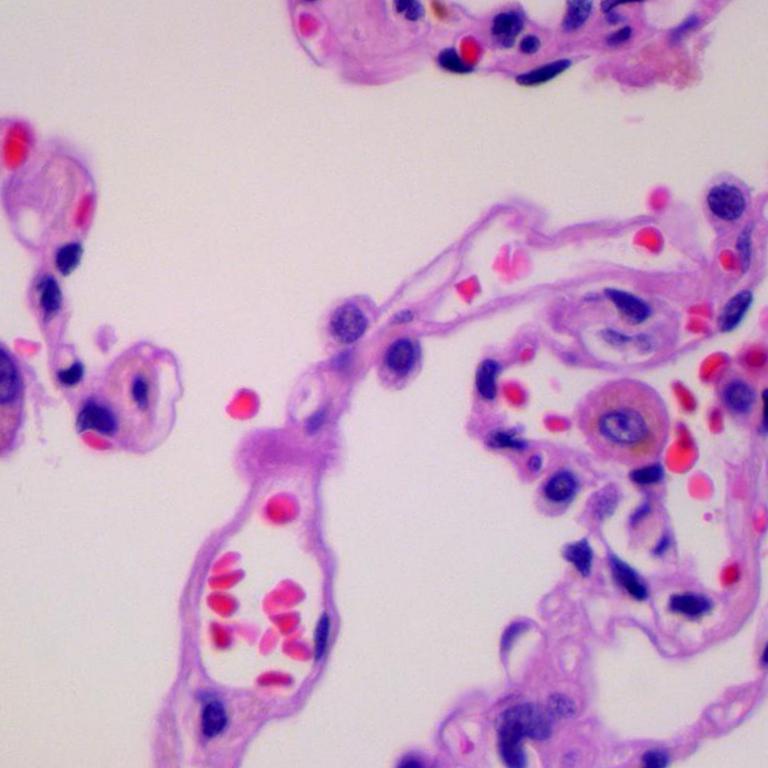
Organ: lung
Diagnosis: benign